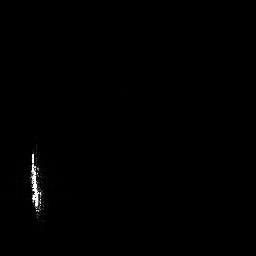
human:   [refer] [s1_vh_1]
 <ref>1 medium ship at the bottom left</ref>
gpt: <box>[[10, 58, 16, 85, 0]]</box>